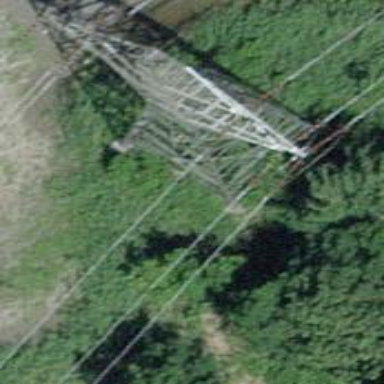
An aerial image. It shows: Power tower.